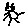
Label: cat